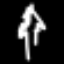
Label: palm tree